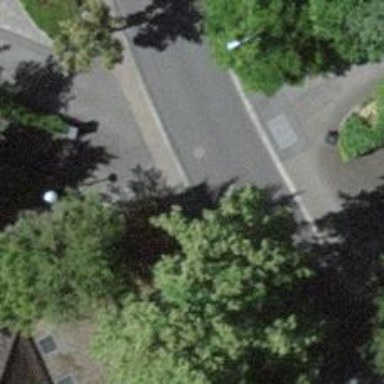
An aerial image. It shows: Post box is visible.